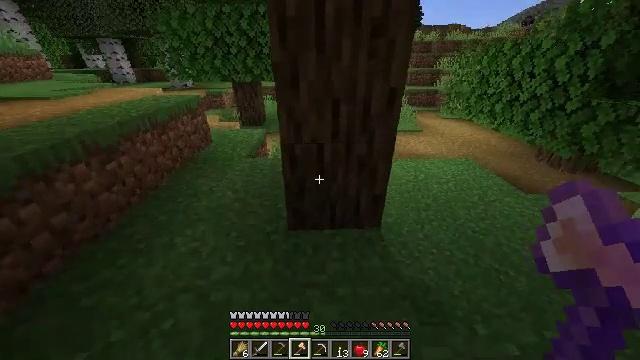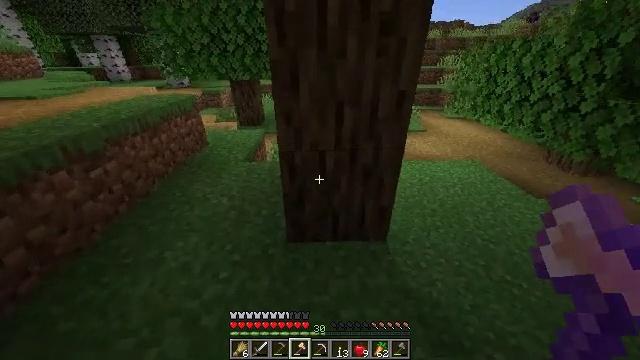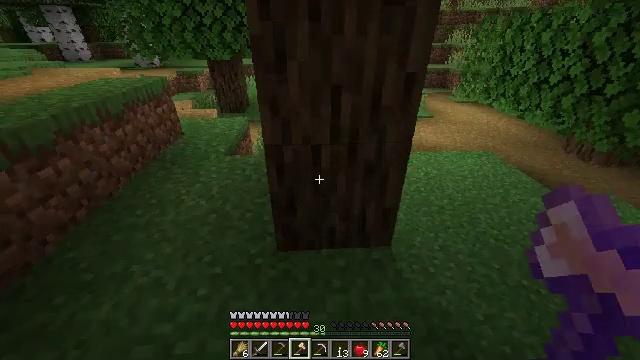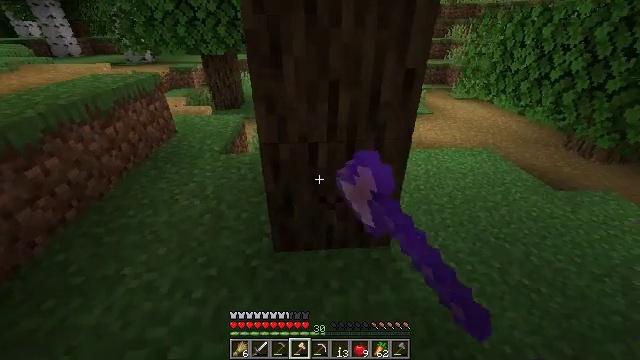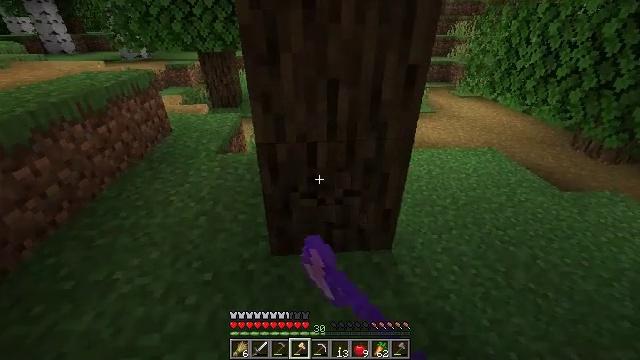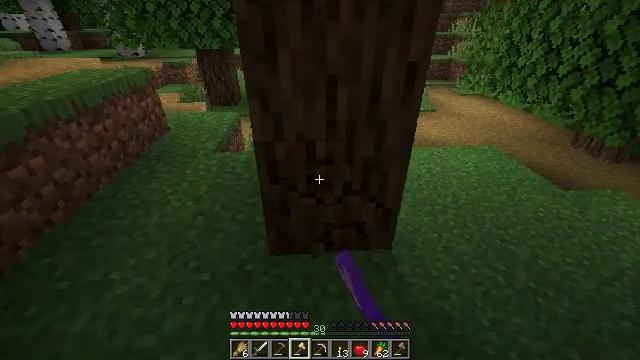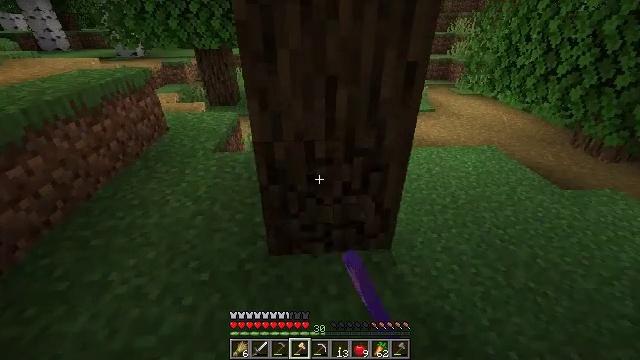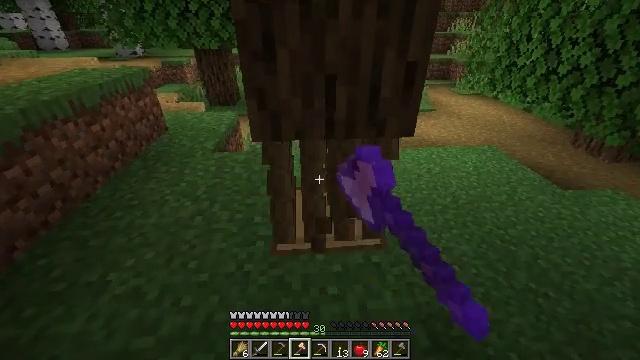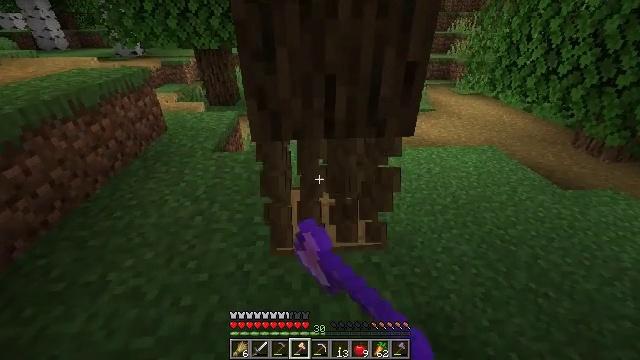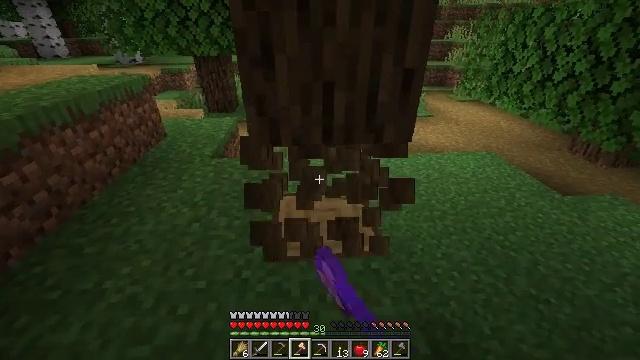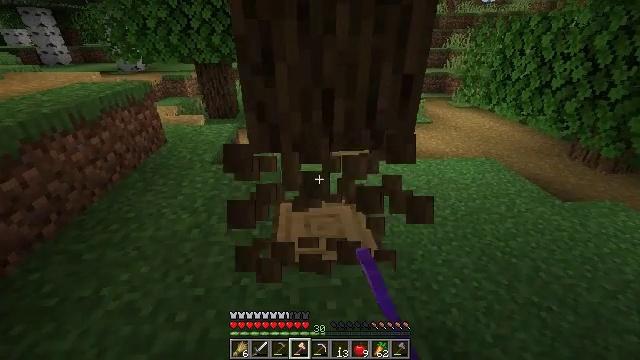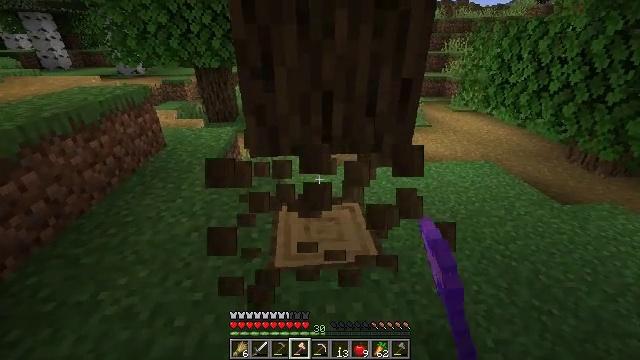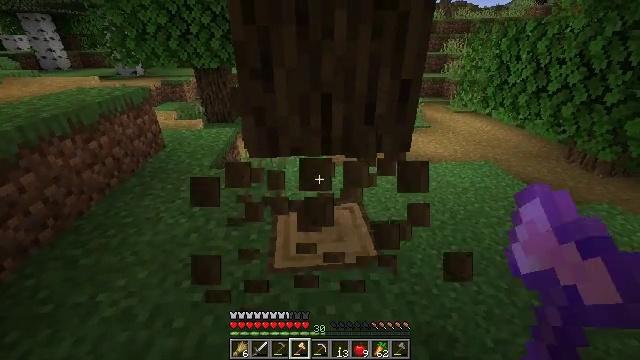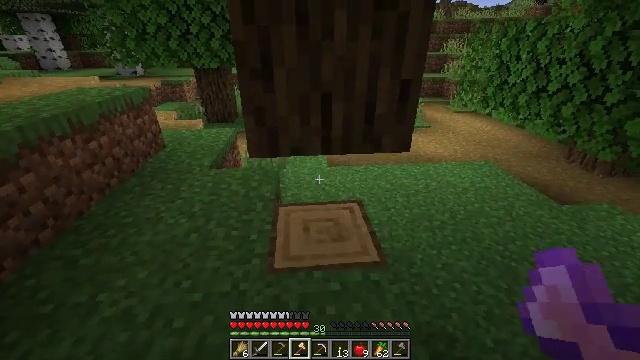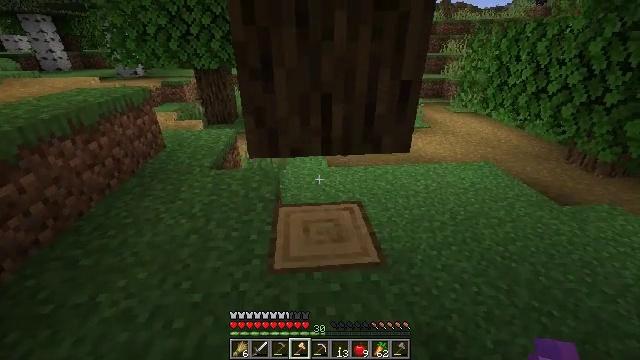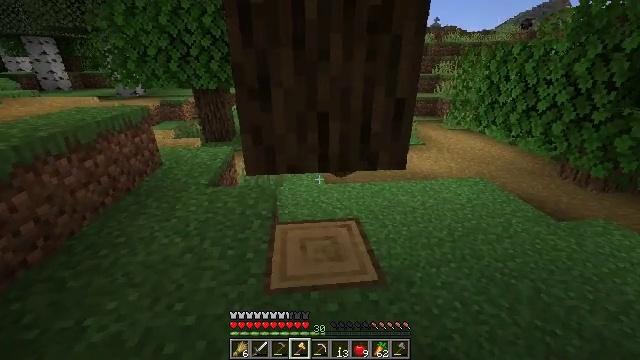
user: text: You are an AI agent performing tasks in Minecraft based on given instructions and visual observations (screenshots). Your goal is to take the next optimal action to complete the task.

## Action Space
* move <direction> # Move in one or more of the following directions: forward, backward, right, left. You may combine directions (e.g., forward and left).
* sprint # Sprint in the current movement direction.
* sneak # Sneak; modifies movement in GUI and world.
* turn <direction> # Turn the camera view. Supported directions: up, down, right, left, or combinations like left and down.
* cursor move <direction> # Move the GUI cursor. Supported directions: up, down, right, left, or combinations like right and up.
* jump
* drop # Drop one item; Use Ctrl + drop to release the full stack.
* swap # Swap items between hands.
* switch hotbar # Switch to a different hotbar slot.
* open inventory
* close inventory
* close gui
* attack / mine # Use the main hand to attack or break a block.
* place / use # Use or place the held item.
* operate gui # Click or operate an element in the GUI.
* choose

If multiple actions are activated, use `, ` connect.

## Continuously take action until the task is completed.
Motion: motion action
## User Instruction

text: Gather oak logs from trees.
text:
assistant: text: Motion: no_op
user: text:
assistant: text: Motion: turn right and down, attack / mine
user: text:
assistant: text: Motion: attack / mine
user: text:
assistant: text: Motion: attack / mine
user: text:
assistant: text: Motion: attack / mine
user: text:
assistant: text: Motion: attack / mine
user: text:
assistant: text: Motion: attack / mine
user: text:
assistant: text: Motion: attack / mine
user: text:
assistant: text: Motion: turn up
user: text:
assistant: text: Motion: turn up
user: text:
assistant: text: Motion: no_op
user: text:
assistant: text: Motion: no_op
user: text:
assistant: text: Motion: no_op
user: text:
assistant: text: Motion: no_op
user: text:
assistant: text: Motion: turn up
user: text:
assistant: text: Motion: turn up
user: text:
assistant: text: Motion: turn up
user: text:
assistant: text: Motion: turn up, attack / mine
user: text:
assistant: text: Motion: attack / mine
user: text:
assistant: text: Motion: turn up, attack / mine
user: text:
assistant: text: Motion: turn left and up, attack / mine
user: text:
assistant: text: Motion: turn up, attack / mine
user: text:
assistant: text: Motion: turn up, attack / mine
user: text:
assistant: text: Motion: turn up, attack / mine
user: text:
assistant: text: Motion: turn up, attack / mine
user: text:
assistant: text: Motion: turn up, attack / mine
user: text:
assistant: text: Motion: turn right and up, attack / mine
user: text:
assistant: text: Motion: turn right and up, attack / mine
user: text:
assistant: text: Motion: turn up, attack / mine
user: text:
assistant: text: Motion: attack / mine